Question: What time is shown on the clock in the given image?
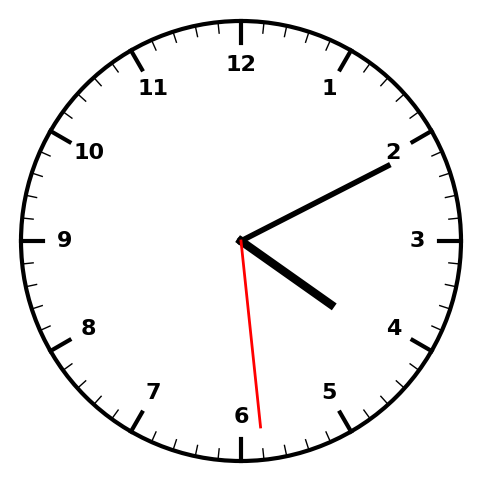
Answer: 04:10:29